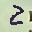
Label: 2